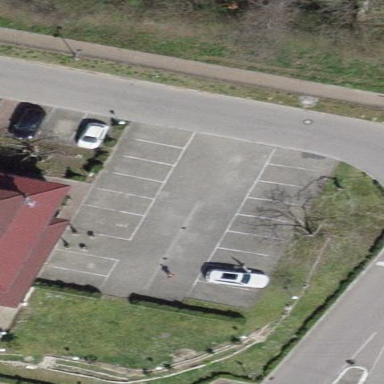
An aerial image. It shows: Parking area surfaced with paving stones.